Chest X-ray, PA view. Patient: 56 years old, sex F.
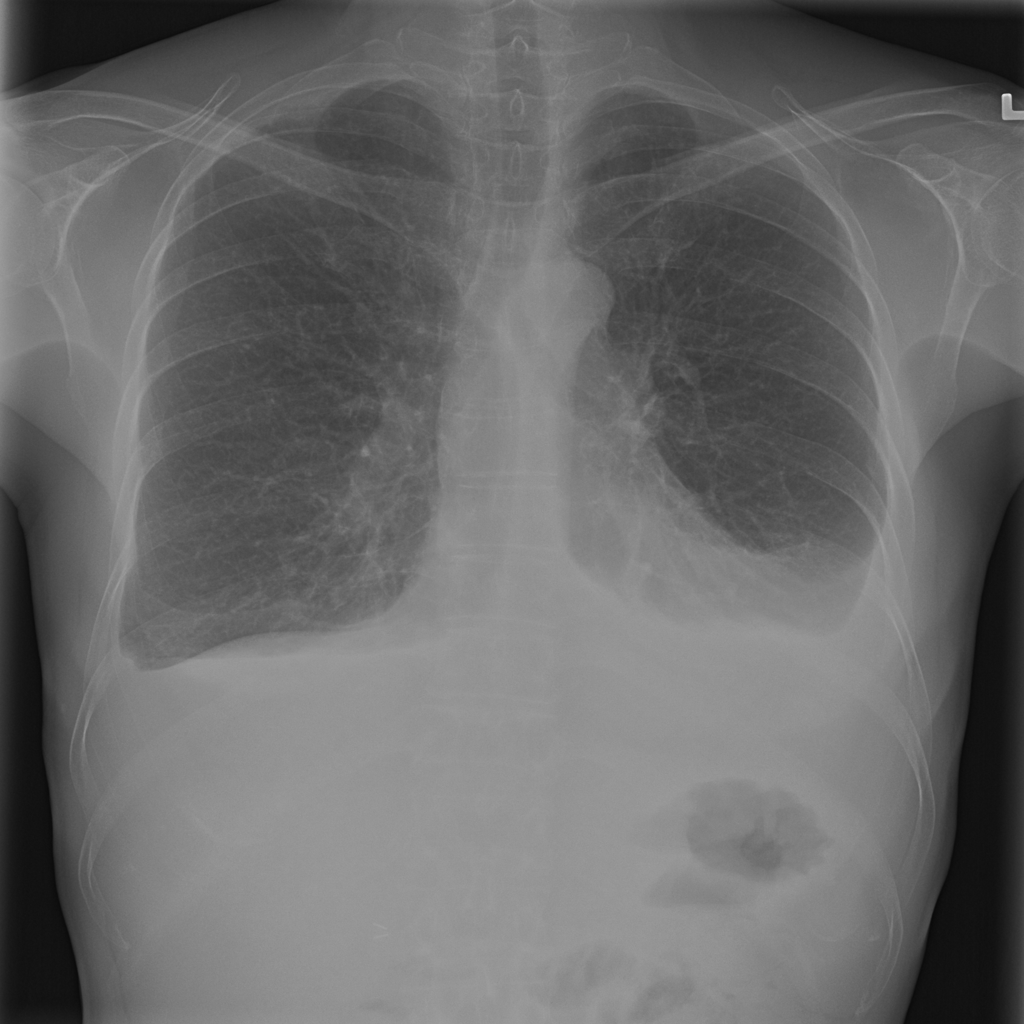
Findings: Effusion